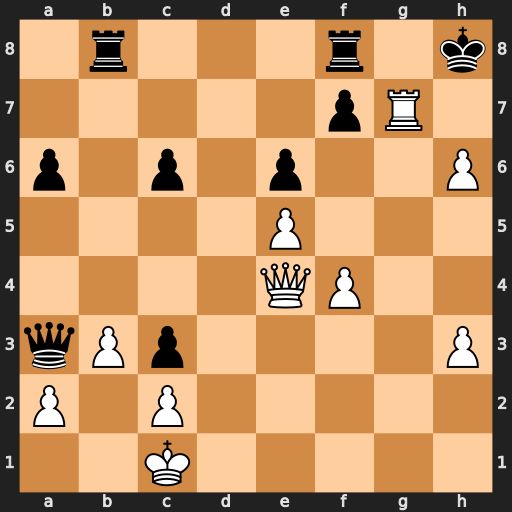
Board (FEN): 1r3r1k/5pR1/p1p1p2P/4P3/4QP2/qPp4P/P1P5/2K5
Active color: w
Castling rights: -
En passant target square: -
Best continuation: Kd1 f5 exf6